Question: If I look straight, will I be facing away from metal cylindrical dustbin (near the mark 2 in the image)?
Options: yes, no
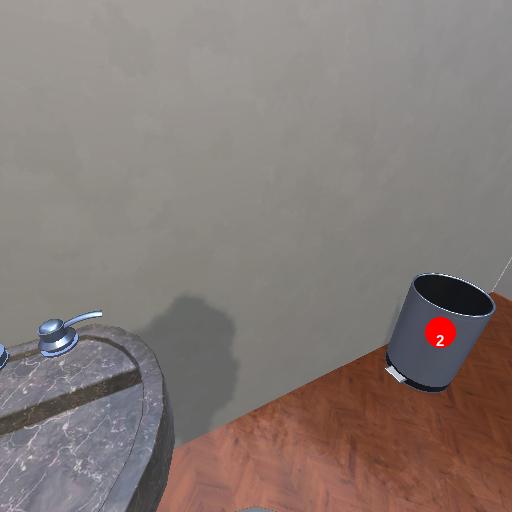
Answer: yes